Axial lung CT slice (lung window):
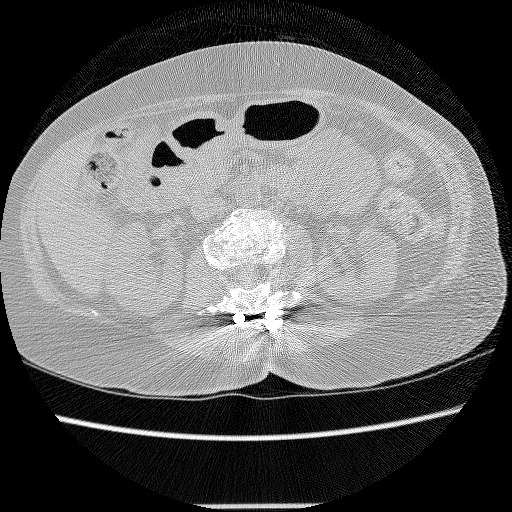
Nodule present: no